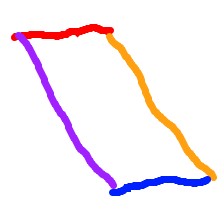
Shape: parallelogram